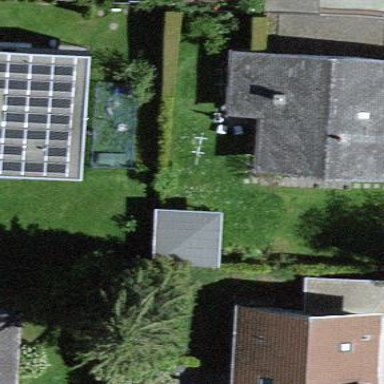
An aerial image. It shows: Residential building.